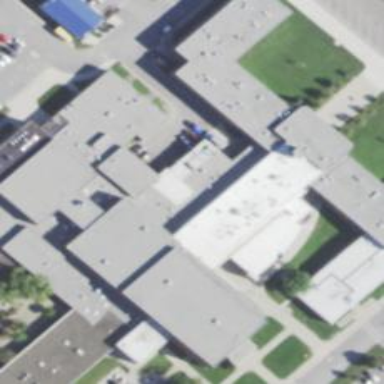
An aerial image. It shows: School building.